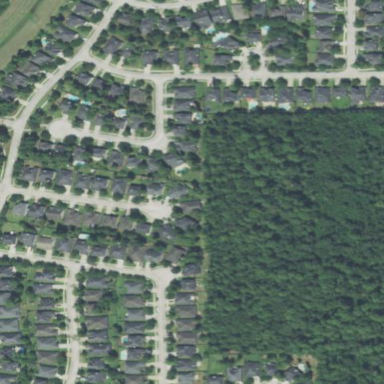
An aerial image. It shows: Residential area within neighborhood.